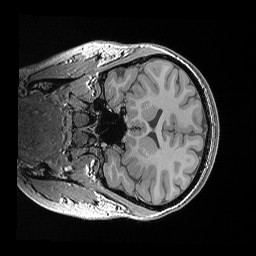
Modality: T1w
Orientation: coronal
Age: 23
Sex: female
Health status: healthy
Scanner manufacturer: siemens
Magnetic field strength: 3 T
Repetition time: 0.02 s
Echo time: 0.00492 s